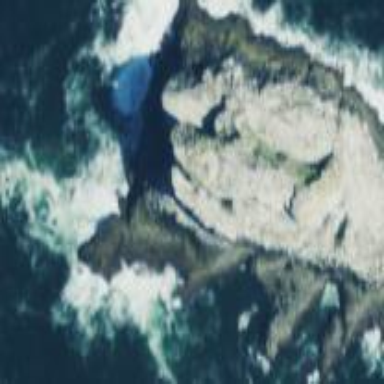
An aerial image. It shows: Islet located along the natural coastline.